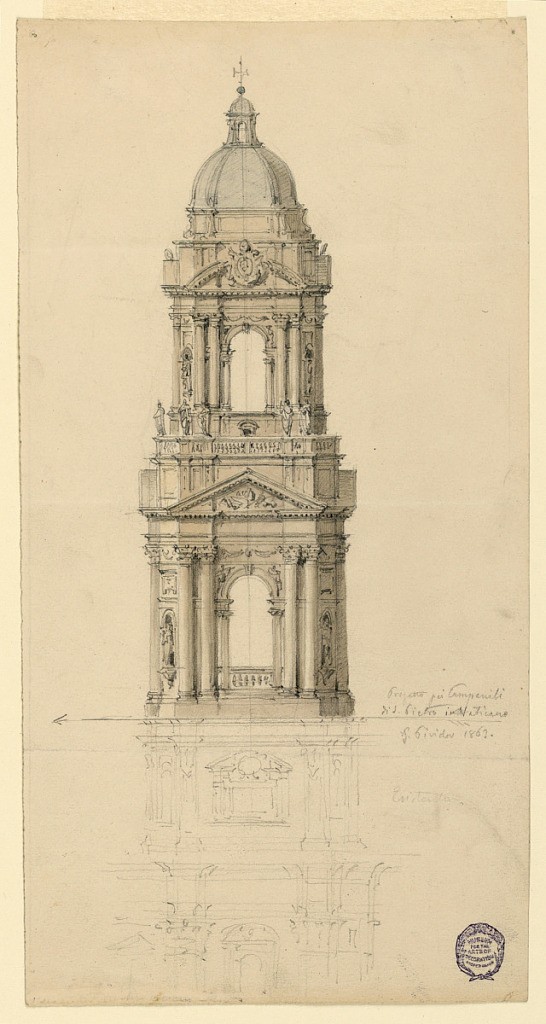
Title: Belltower
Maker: Giovanni Pividor, Italian, 1812 - 1872
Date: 1862
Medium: Graphite, pen and ink on paper
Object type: Drawing
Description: Elevation view of belltower for St. Peters.